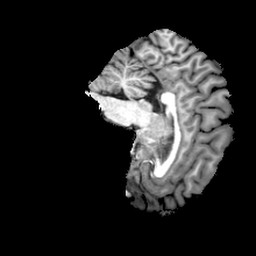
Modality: T1w
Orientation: sagittal
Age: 19
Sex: male
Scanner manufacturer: philips
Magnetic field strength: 3 T
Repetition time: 0.0082 s
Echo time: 0.0037 s